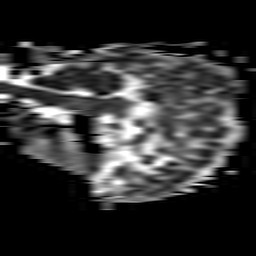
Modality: ADC
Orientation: sagittal
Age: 55
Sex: female
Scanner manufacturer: philips
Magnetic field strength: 3 T
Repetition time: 3.208 s
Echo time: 0.076 s